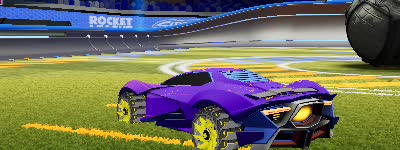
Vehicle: werewolf